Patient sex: F
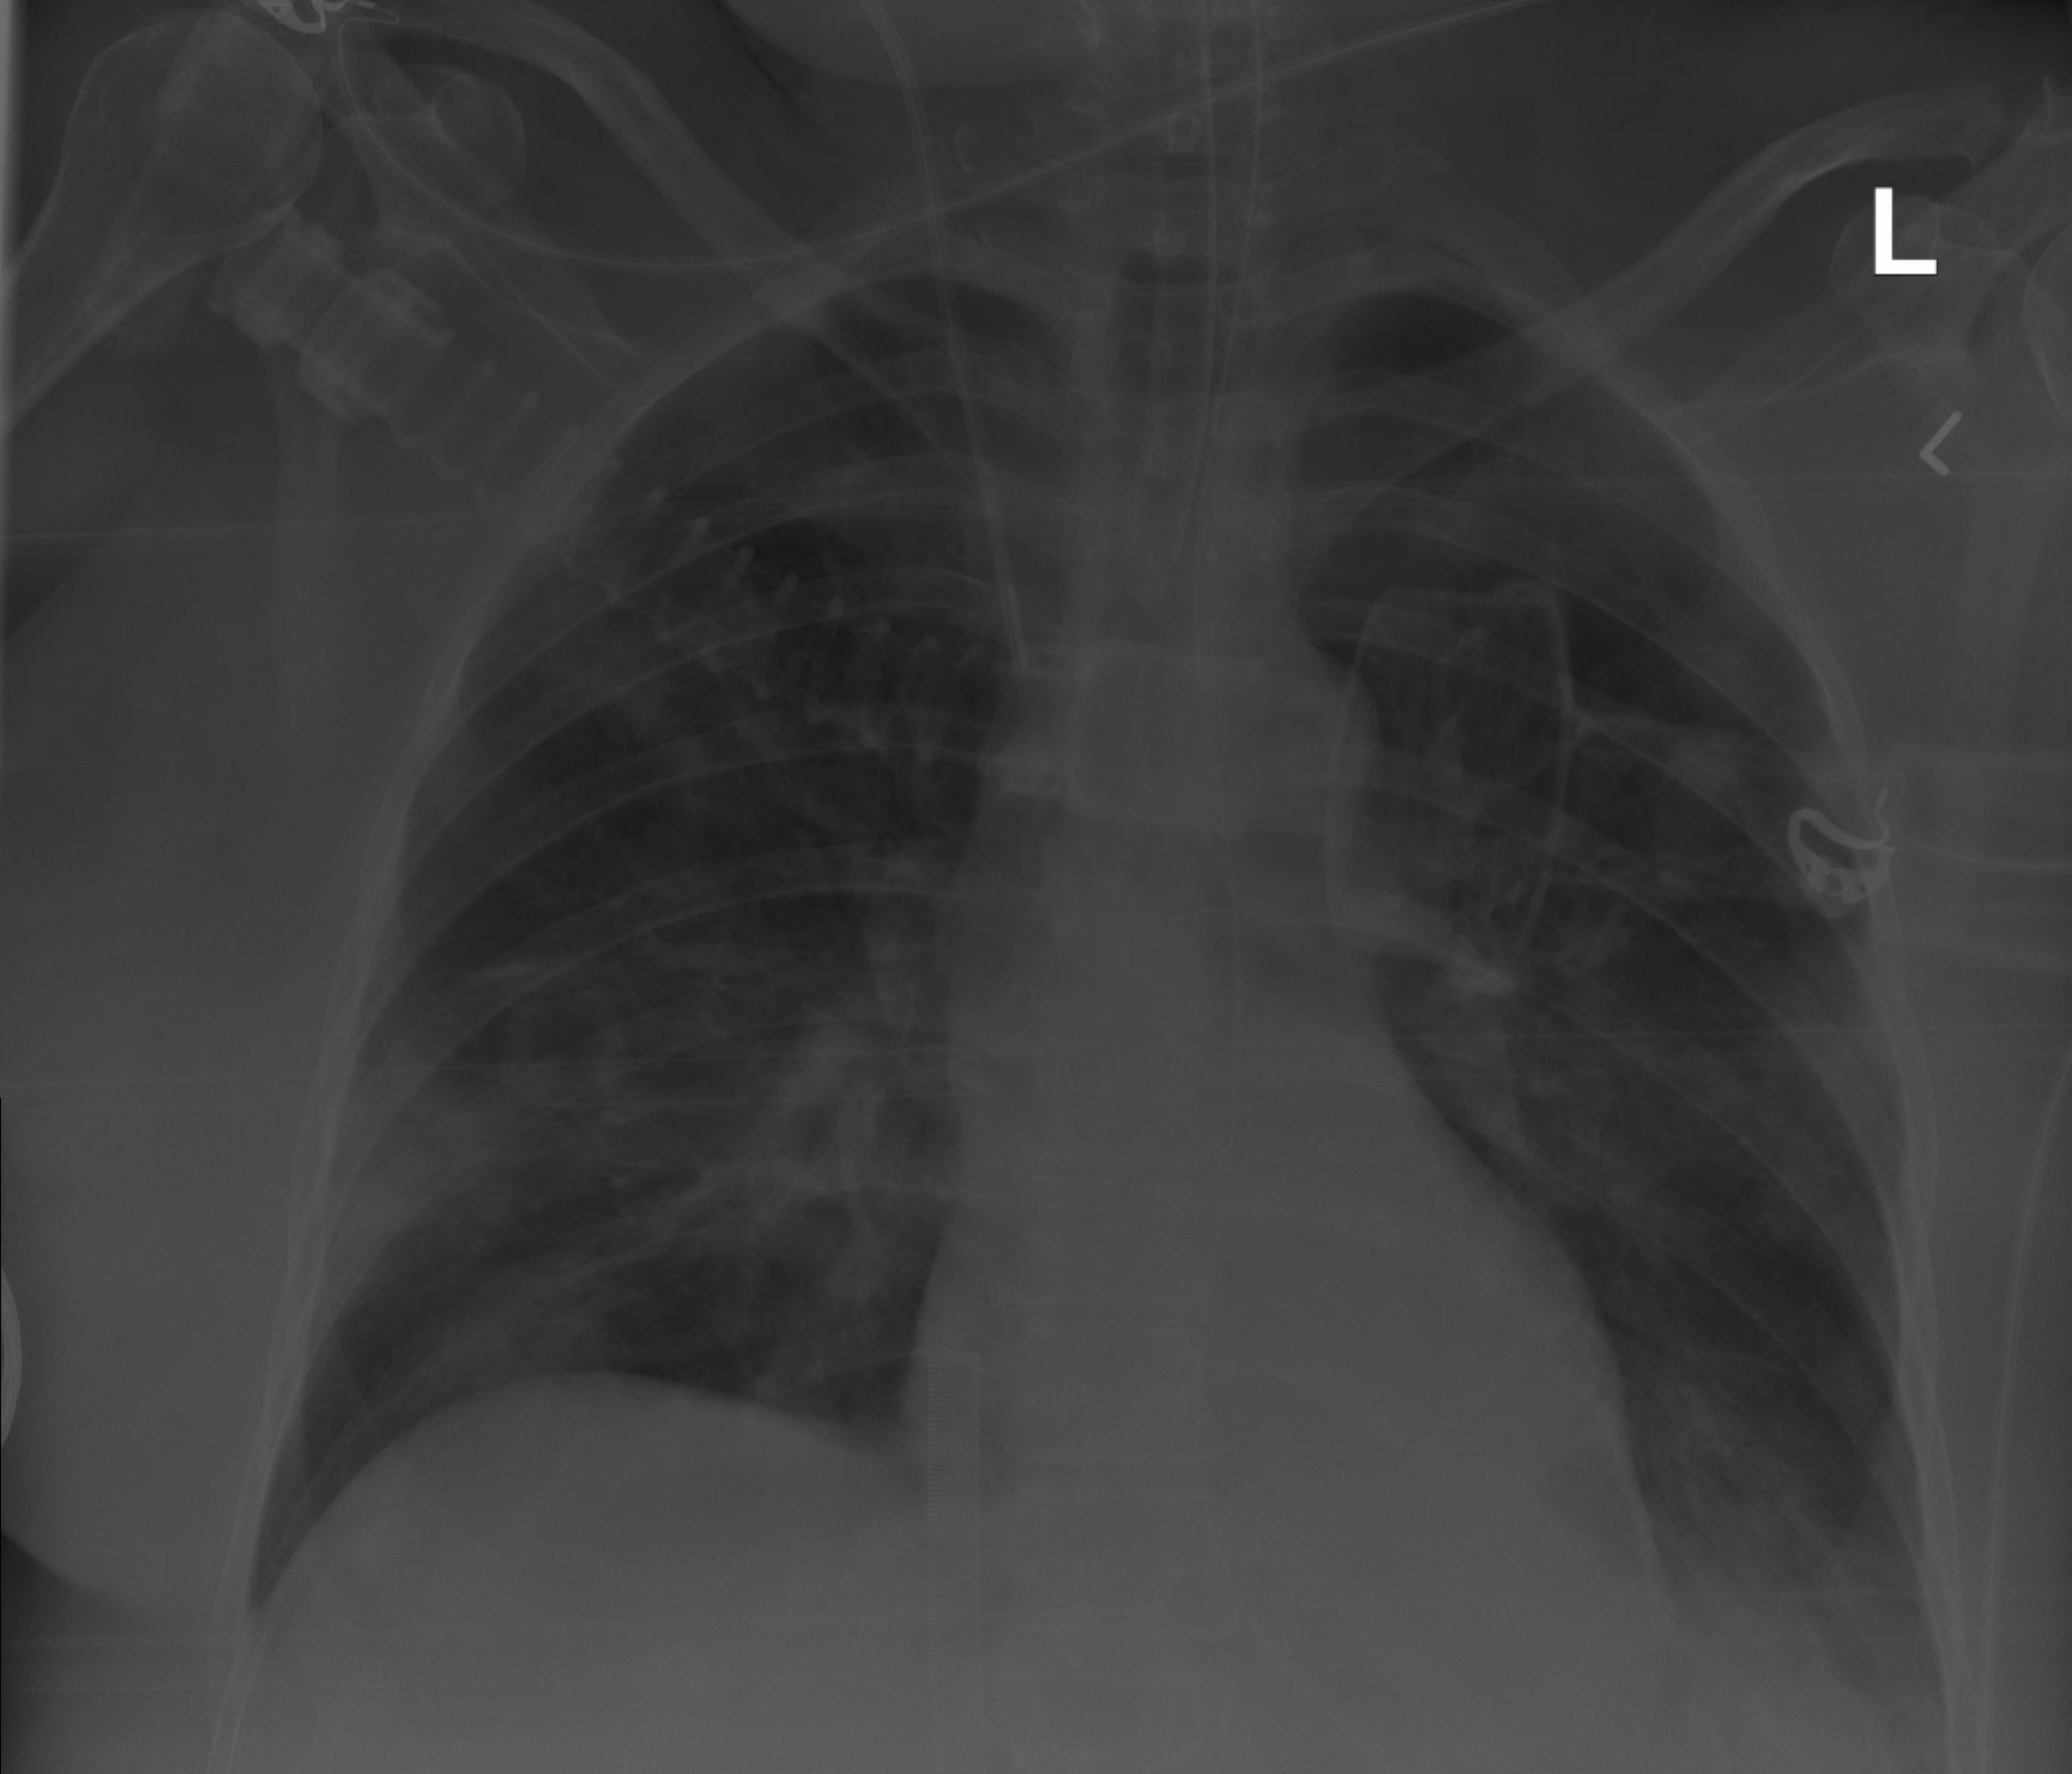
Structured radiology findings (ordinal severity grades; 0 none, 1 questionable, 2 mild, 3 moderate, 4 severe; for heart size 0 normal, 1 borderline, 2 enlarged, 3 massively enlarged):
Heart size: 0
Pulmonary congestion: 1
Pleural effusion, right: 0
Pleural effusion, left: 0
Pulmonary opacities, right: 2
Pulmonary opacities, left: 1
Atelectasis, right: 2
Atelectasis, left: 0